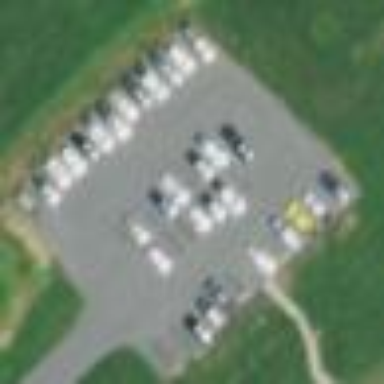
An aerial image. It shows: Parking area.